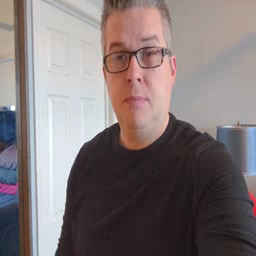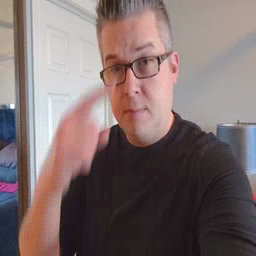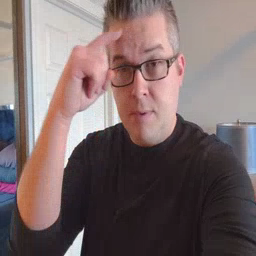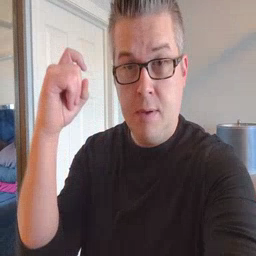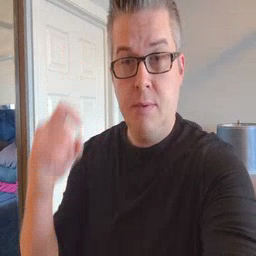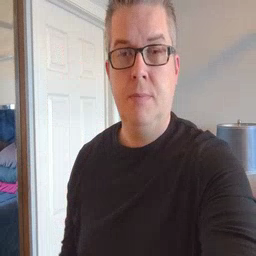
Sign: because